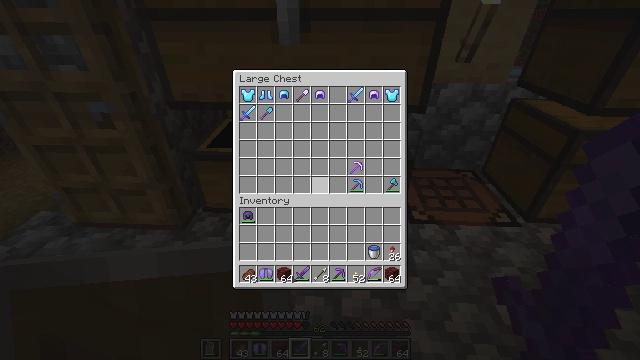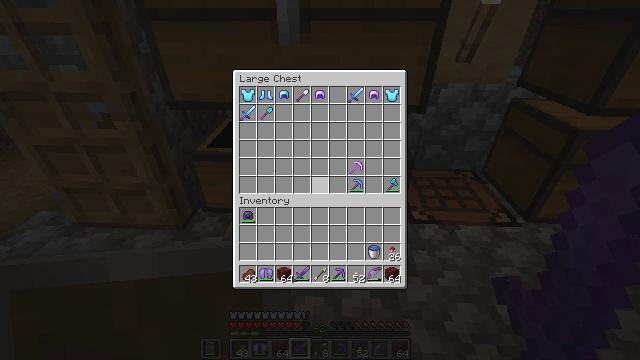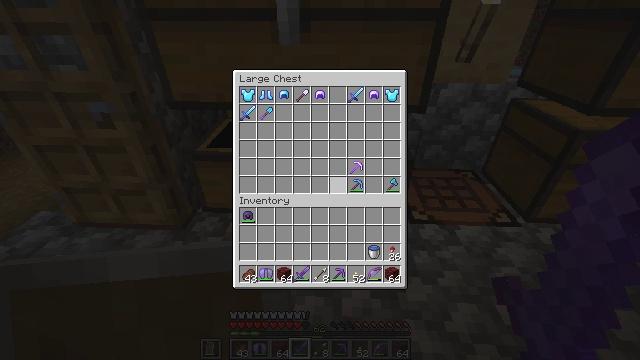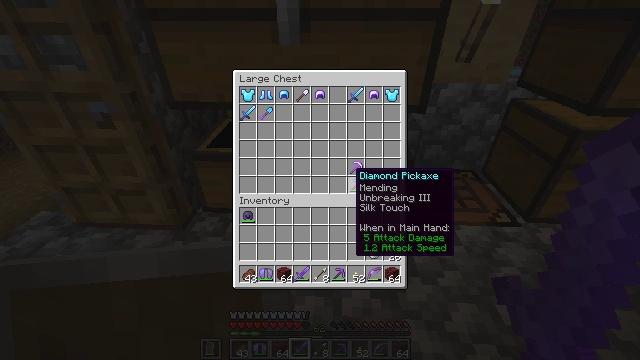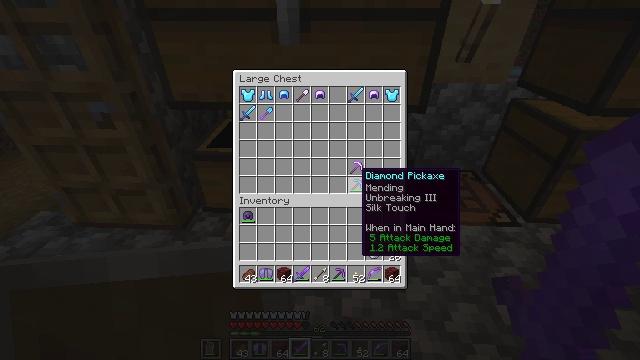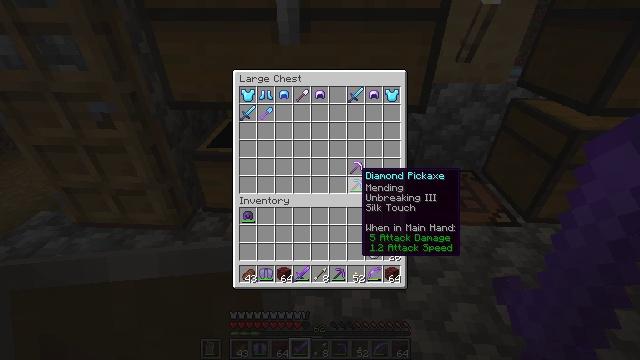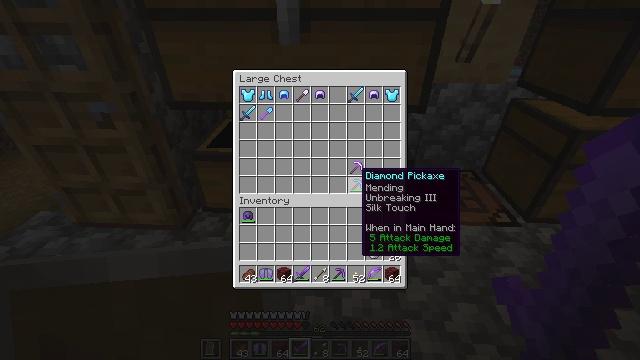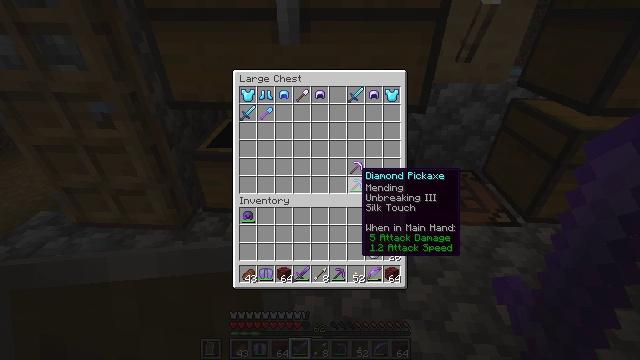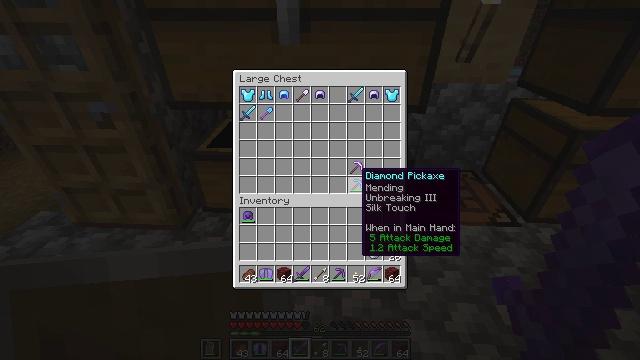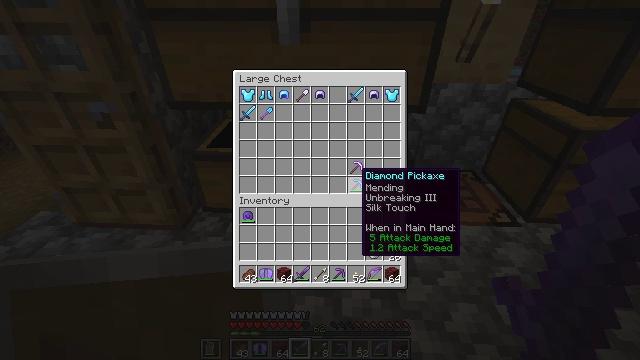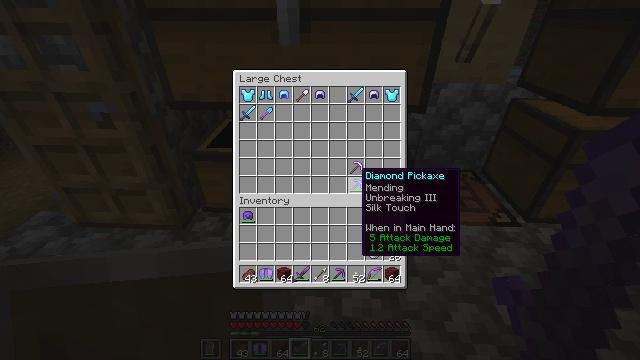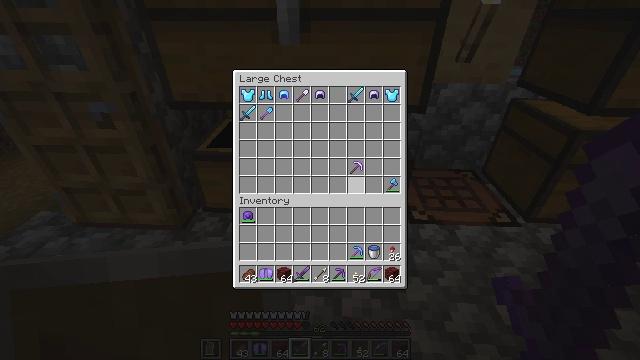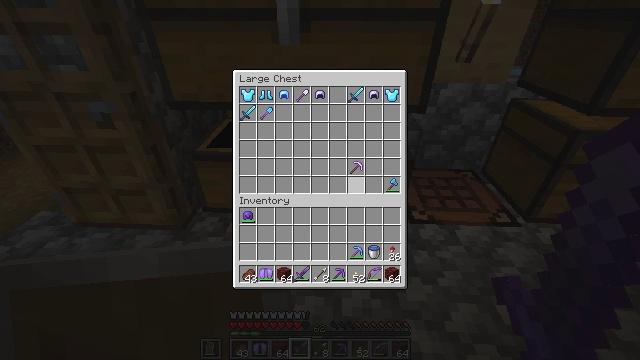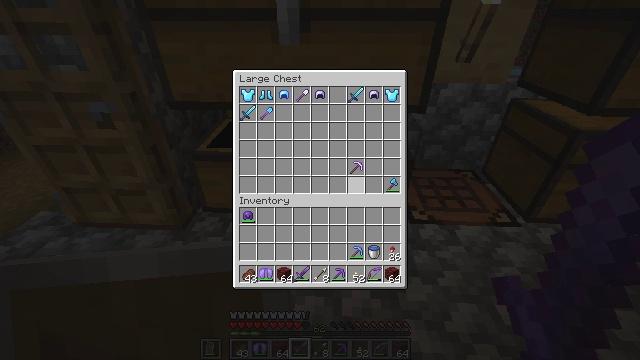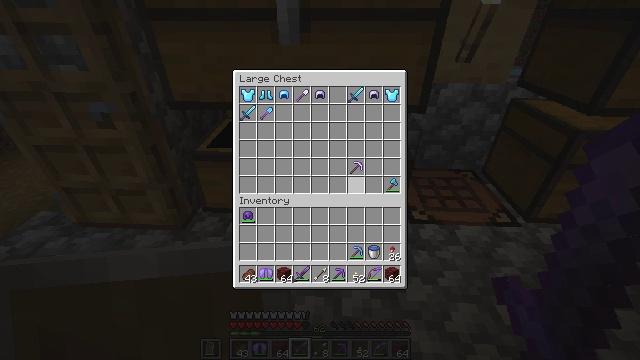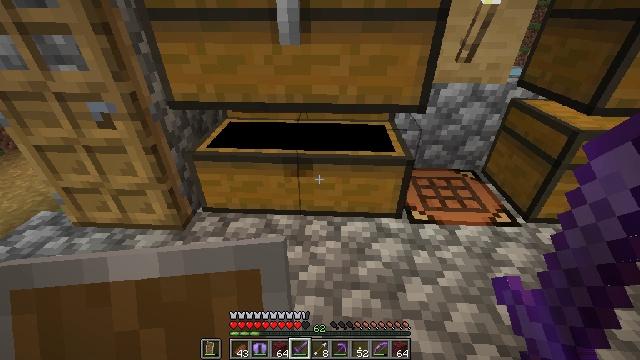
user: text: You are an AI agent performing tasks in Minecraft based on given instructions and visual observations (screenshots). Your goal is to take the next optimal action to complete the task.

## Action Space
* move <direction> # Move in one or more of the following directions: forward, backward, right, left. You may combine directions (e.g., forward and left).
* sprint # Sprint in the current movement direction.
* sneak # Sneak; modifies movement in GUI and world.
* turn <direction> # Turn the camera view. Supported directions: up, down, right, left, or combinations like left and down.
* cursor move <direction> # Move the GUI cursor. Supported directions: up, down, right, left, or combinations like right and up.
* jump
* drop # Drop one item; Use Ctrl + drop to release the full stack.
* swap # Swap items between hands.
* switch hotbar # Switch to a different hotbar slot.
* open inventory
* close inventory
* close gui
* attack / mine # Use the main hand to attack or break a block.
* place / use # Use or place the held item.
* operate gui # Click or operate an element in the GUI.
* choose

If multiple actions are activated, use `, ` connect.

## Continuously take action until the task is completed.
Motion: motion action
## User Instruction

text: Left click on the ender chest to mine.
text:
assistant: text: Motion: sneak, use / place
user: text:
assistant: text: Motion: sneak, turn right
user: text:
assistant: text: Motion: sneak, turn right
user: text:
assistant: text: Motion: sneak
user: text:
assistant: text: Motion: sneak
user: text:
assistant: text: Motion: sneak
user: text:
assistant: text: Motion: sneak
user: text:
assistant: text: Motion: sneak
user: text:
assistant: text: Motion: sneak
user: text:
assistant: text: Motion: sneak
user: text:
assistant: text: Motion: sneak, use / place
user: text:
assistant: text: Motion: sneak, use / place
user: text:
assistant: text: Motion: sneak, use / place
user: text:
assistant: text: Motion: sneak
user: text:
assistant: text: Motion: sneak, close inventory
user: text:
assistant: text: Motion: sneak, close inventory
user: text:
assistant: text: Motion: turn right and up, close inventory
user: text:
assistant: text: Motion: turn right and up
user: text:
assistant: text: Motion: turn right and up
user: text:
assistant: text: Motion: move right, turn right and up
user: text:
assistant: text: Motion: move right, turn up
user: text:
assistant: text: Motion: move right, turn up
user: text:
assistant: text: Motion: turn up
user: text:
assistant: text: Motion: turn left and up
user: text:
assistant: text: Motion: turn up
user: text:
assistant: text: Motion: turn up
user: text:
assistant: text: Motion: turn up
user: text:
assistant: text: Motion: use / place
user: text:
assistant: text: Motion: use / place
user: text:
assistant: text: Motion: use / place